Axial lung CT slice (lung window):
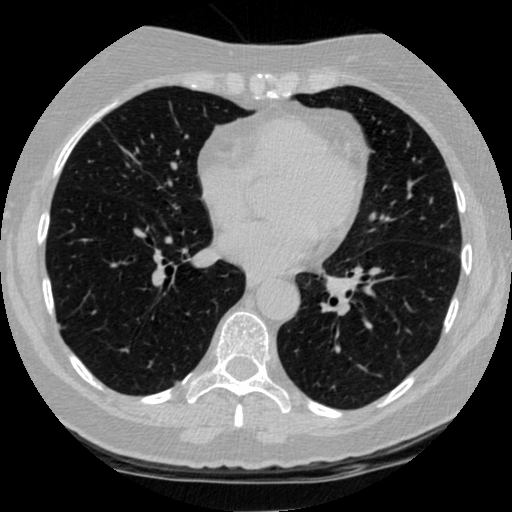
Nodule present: no